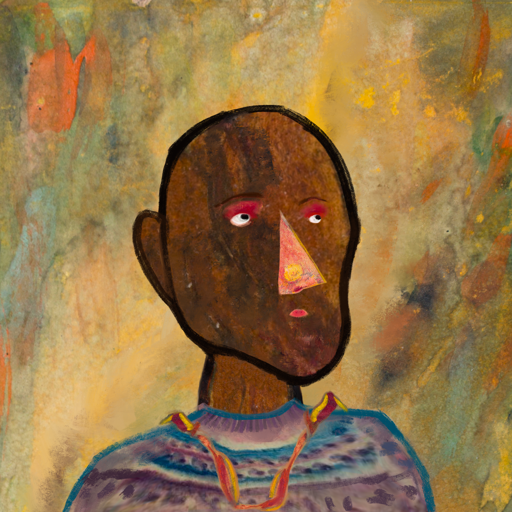
Background: Comrade, Head And Neck Side: Mosgoul, Face Side: Irani, Bust: HillGirl, Hair Side: Blank, Head Accessory: Blank, Second Necklace: Gypsy_Mother_1, Necklace: Blank, Baby: Blank